Aerial crown-view tile of a tropical tree (Barro Colorado Island, Panama), acquired 20241014:
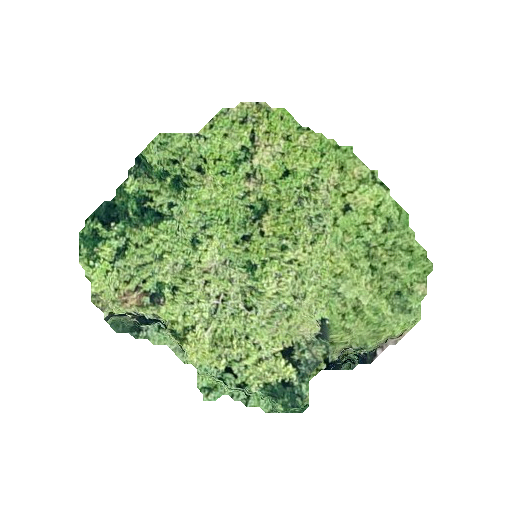
Species: Prioria copaifera
GBIF accepted scientific name: Prioria copaifera
Crown area: 112.264 m²